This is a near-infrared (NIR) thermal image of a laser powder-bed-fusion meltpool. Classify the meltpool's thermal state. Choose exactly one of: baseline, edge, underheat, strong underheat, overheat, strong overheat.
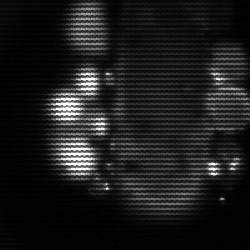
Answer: strong underheat